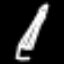
Label: pencil